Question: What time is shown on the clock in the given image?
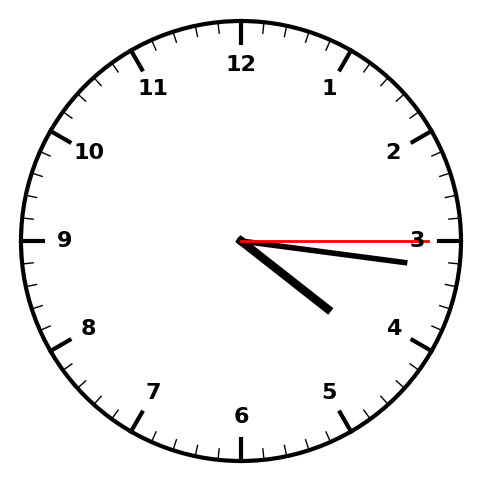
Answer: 04:16:15